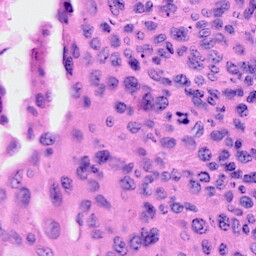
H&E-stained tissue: Cervix